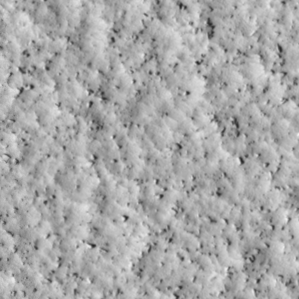
Label: non_frost